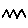
Label: zigzag